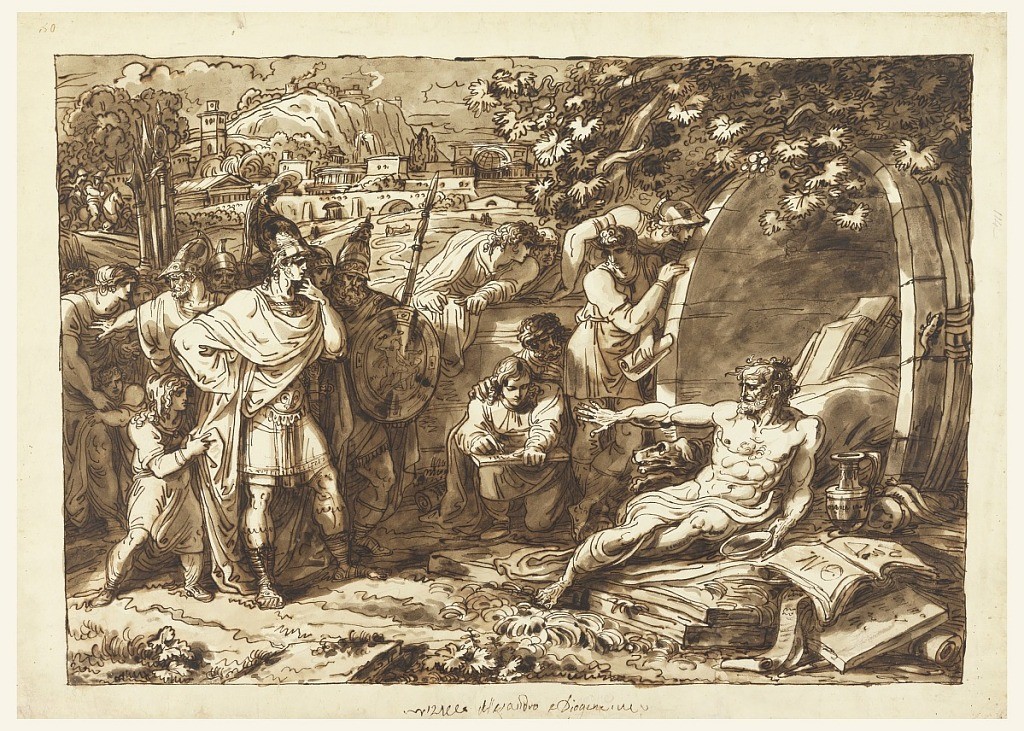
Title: Alexander the Great and Diogenes
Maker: Felice Giani, Italian, 1758–1823
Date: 1820–22
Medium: Pen and brown ink, brush and brown wash, graphite on thick white laid paper
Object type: Drawing
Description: Landscape drawing with figures. Diogenes sitting in far right foreground in front of barrel-shaped structure, surrounded by books and pupils; Alexander stands at left foreground with a group of followers; Athens is shown in the background.